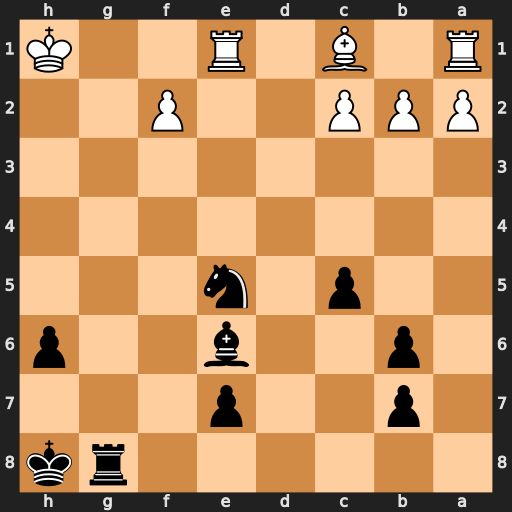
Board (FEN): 6rk/1p2p3/1p2b2p/2p1n3/8/8/PPP2P2/R1B1R2K
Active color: b
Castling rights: -
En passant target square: -
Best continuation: Bd5+ f3 Nxf3